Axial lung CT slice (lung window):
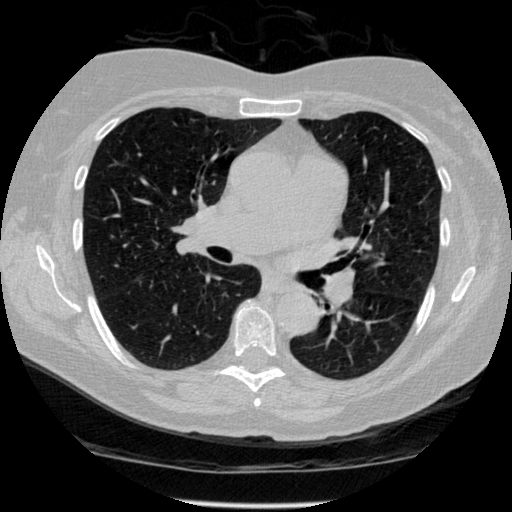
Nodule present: no